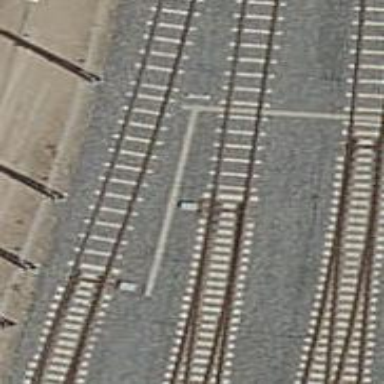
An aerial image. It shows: Railway switch.